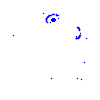
Particle: electron